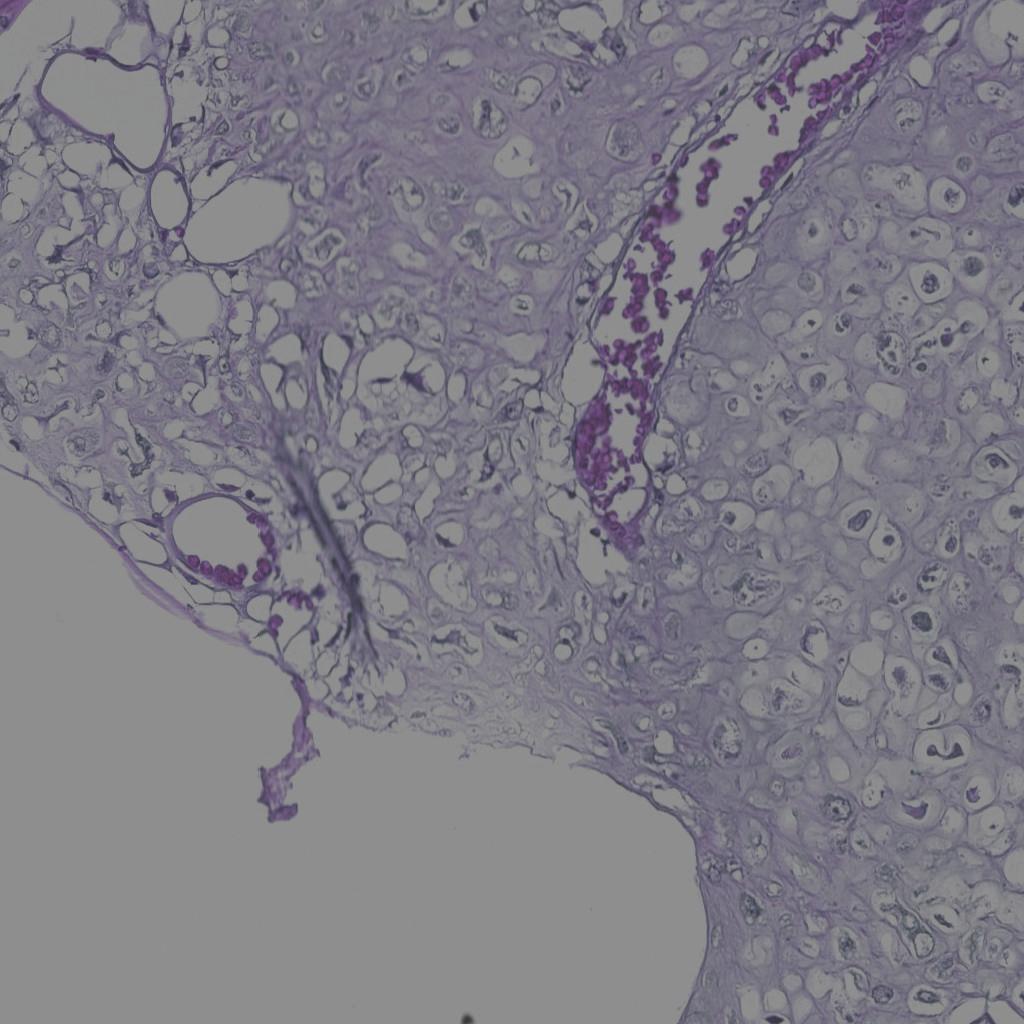
Label: Viable